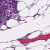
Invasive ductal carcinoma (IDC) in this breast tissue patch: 0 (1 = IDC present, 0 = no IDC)